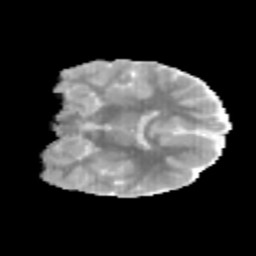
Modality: MD
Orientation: coronal
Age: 9
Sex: male
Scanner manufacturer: siemens
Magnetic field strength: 3 T
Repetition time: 3.8 s
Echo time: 0.07 s